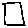
Label: square